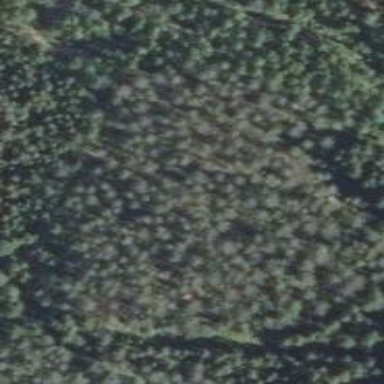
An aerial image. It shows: Woodland with needle-leaved trees.